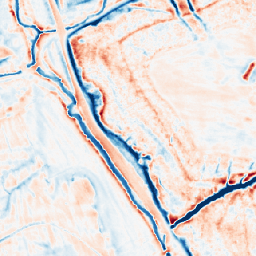
Category: multiscale
Decomposition family: dog_multiscale
Decomposition parameters: sigma_ratio: 2
n_scales: 3
base_sigma: 0.5
Upsampling method: area
Upsampling parameters: scale: 4
Upsampling scale: 4